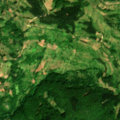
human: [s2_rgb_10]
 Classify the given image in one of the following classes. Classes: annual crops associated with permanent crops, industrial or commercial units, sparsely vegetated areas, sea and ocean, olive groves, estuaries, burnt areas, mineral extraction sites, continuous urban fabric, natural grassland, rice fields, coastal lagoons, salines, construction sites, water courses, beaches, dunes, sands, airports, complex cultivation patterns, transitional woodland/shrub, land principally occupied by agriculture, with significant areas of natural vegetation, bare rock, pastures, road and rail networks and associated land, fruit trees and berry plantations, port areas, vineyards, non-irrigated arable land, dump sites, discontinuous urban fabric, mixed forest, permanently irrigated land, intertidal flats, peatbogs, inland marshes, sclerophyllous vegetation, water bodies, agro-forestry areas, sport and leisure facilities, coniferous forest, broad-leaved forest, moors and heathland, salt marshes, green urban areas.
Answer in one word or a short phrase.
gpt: complex cultivation patterns, land principally occupied by agriculture, with significant areas of natural vegetation, broad-leaved forest